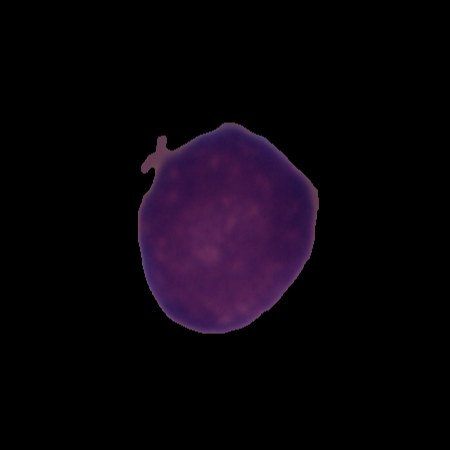
Label: healthy